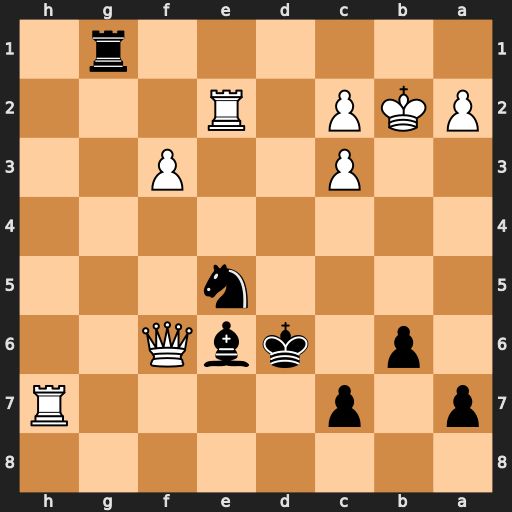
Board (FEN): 8/p1p4R/1p1kbQ2/4n3/8/2P2P2/PKP1R3/6r1
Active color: b
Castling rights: -
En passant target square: -
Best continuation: Nc4+ Kb3 Rb1+ Ka4 b5#